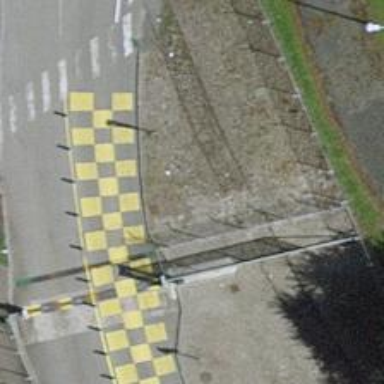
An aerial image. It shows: Gate.